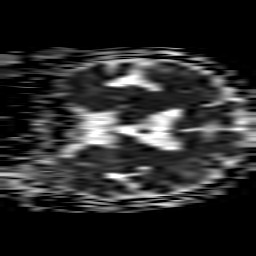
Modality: ADC
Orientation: coronal
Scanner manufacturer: philips
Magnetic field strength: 1.5 T
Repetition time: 4.637 s
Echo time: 0.07843 s